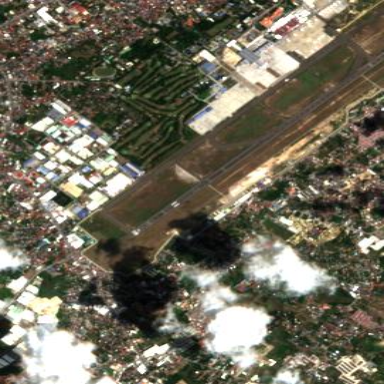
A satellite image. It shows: The area is taxiway in the airport.